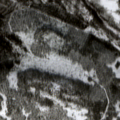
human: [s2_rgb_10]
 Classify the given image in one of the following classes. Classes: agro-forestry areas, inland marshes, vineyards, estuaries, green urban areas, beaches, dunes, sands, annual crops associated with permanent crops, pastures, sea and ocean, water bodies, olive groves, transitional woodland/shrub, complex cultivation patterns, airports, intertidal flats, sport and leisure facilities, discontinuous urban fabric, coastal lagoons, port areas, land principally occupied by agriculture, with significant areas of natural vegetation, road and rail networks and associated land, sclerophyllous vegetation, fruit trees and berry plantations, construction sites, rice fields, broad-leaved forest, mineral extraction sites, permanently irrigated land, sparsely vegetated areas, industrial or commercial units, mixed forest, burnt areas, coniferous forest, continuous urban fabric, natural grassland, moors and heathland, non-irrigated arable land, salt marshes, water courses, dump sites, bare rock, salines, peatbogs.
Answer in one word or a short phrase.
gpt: coniferous forest, mixed forest, transitional woodland/shrub